Question:
As can be seen in the above image, radio are vertically aligned, but I want all radio to be center aligned in the parent div as well. I'm dynamically assigning values to the labels.
HTML:
'''
<div id="parent">
<strong>Choose your username</strong><br/>
<input type="text" maxlength="20" id="username" placeholder="Username">
<div id="radio_container">
<br/><input type="radio" name="pass" id="passi1" value="pass1"><label for="passi1" id="pass1"></label>
<br/><input type="radio" name="pass" id="passi2" value="pass2"><label for="passi2" id="pass2"></label>
<br/><input type="radio" name="pass" id="passi3" value="pass3"><label for="passi3" id="pass3"></label>
<br/><input type="radio" name="pass" id="passi4" value="pass4"><label for="passi4" id="pass4"></label>
<br/><input type="radio" name="pass" id="passi5" value="pass5"><label for="passi5" id="pass5"></label>
</div>
</div>
'''
CSS:
'''
#parent {
text-align: center;
margin: 0 auto;
width: 500px;
padding: 20px;
-moz-box-shadow: 0px 0px 10px 5px rgba(0, 0, 0, 0.3);
-webkit-box-shadow: 0px 0px 10px 5px rgba(0, 0, 0, 0.3);
box-shadow: 0px 0px 10px 5px rgba(0, 0, 0, 0.3);
border-radius: 10px;
font-size: 18px;
}
#radio_container {
margin: 0 auto;
width: 200px;
text-align: left;
}
'''
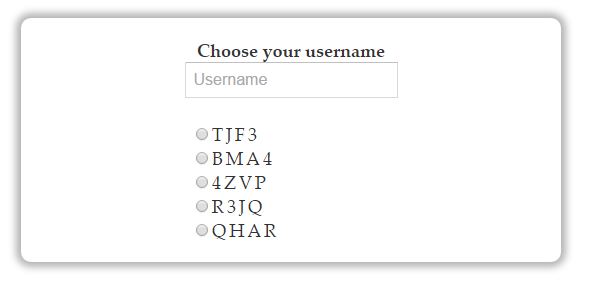
Answer: First as I said you need to surround your radios with a div and make that div centered. and keep your text-align to the left.
you did that till now but to make your div centered, do this code instead of yours:
'''
#radio_container {
margin: 0 auto;
width: auto;
text-align: left;
display: table;
}
'''
Working example: <URL>